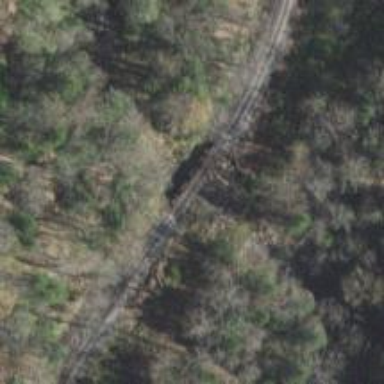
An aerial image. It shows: Railway bridge.